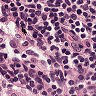
Metastatic tissue present: no